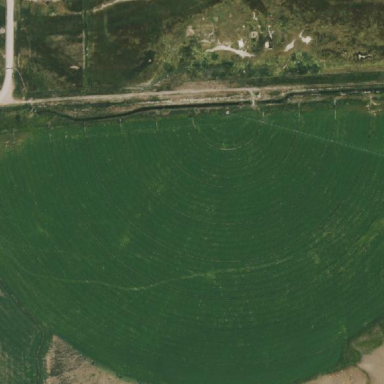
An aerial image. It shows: Farmland with pivot irrigation system.